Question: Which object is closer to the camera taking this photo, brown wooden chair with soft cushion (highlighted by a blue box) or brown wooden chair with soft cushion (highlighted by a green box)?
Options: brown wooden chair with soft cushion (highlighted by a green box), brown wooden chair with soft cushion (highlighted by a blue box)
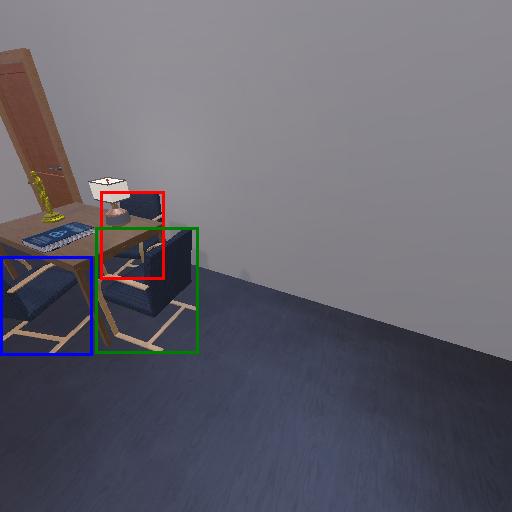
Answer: brown wooden chair with soft cushion (highlighted by a green box)